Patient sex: M
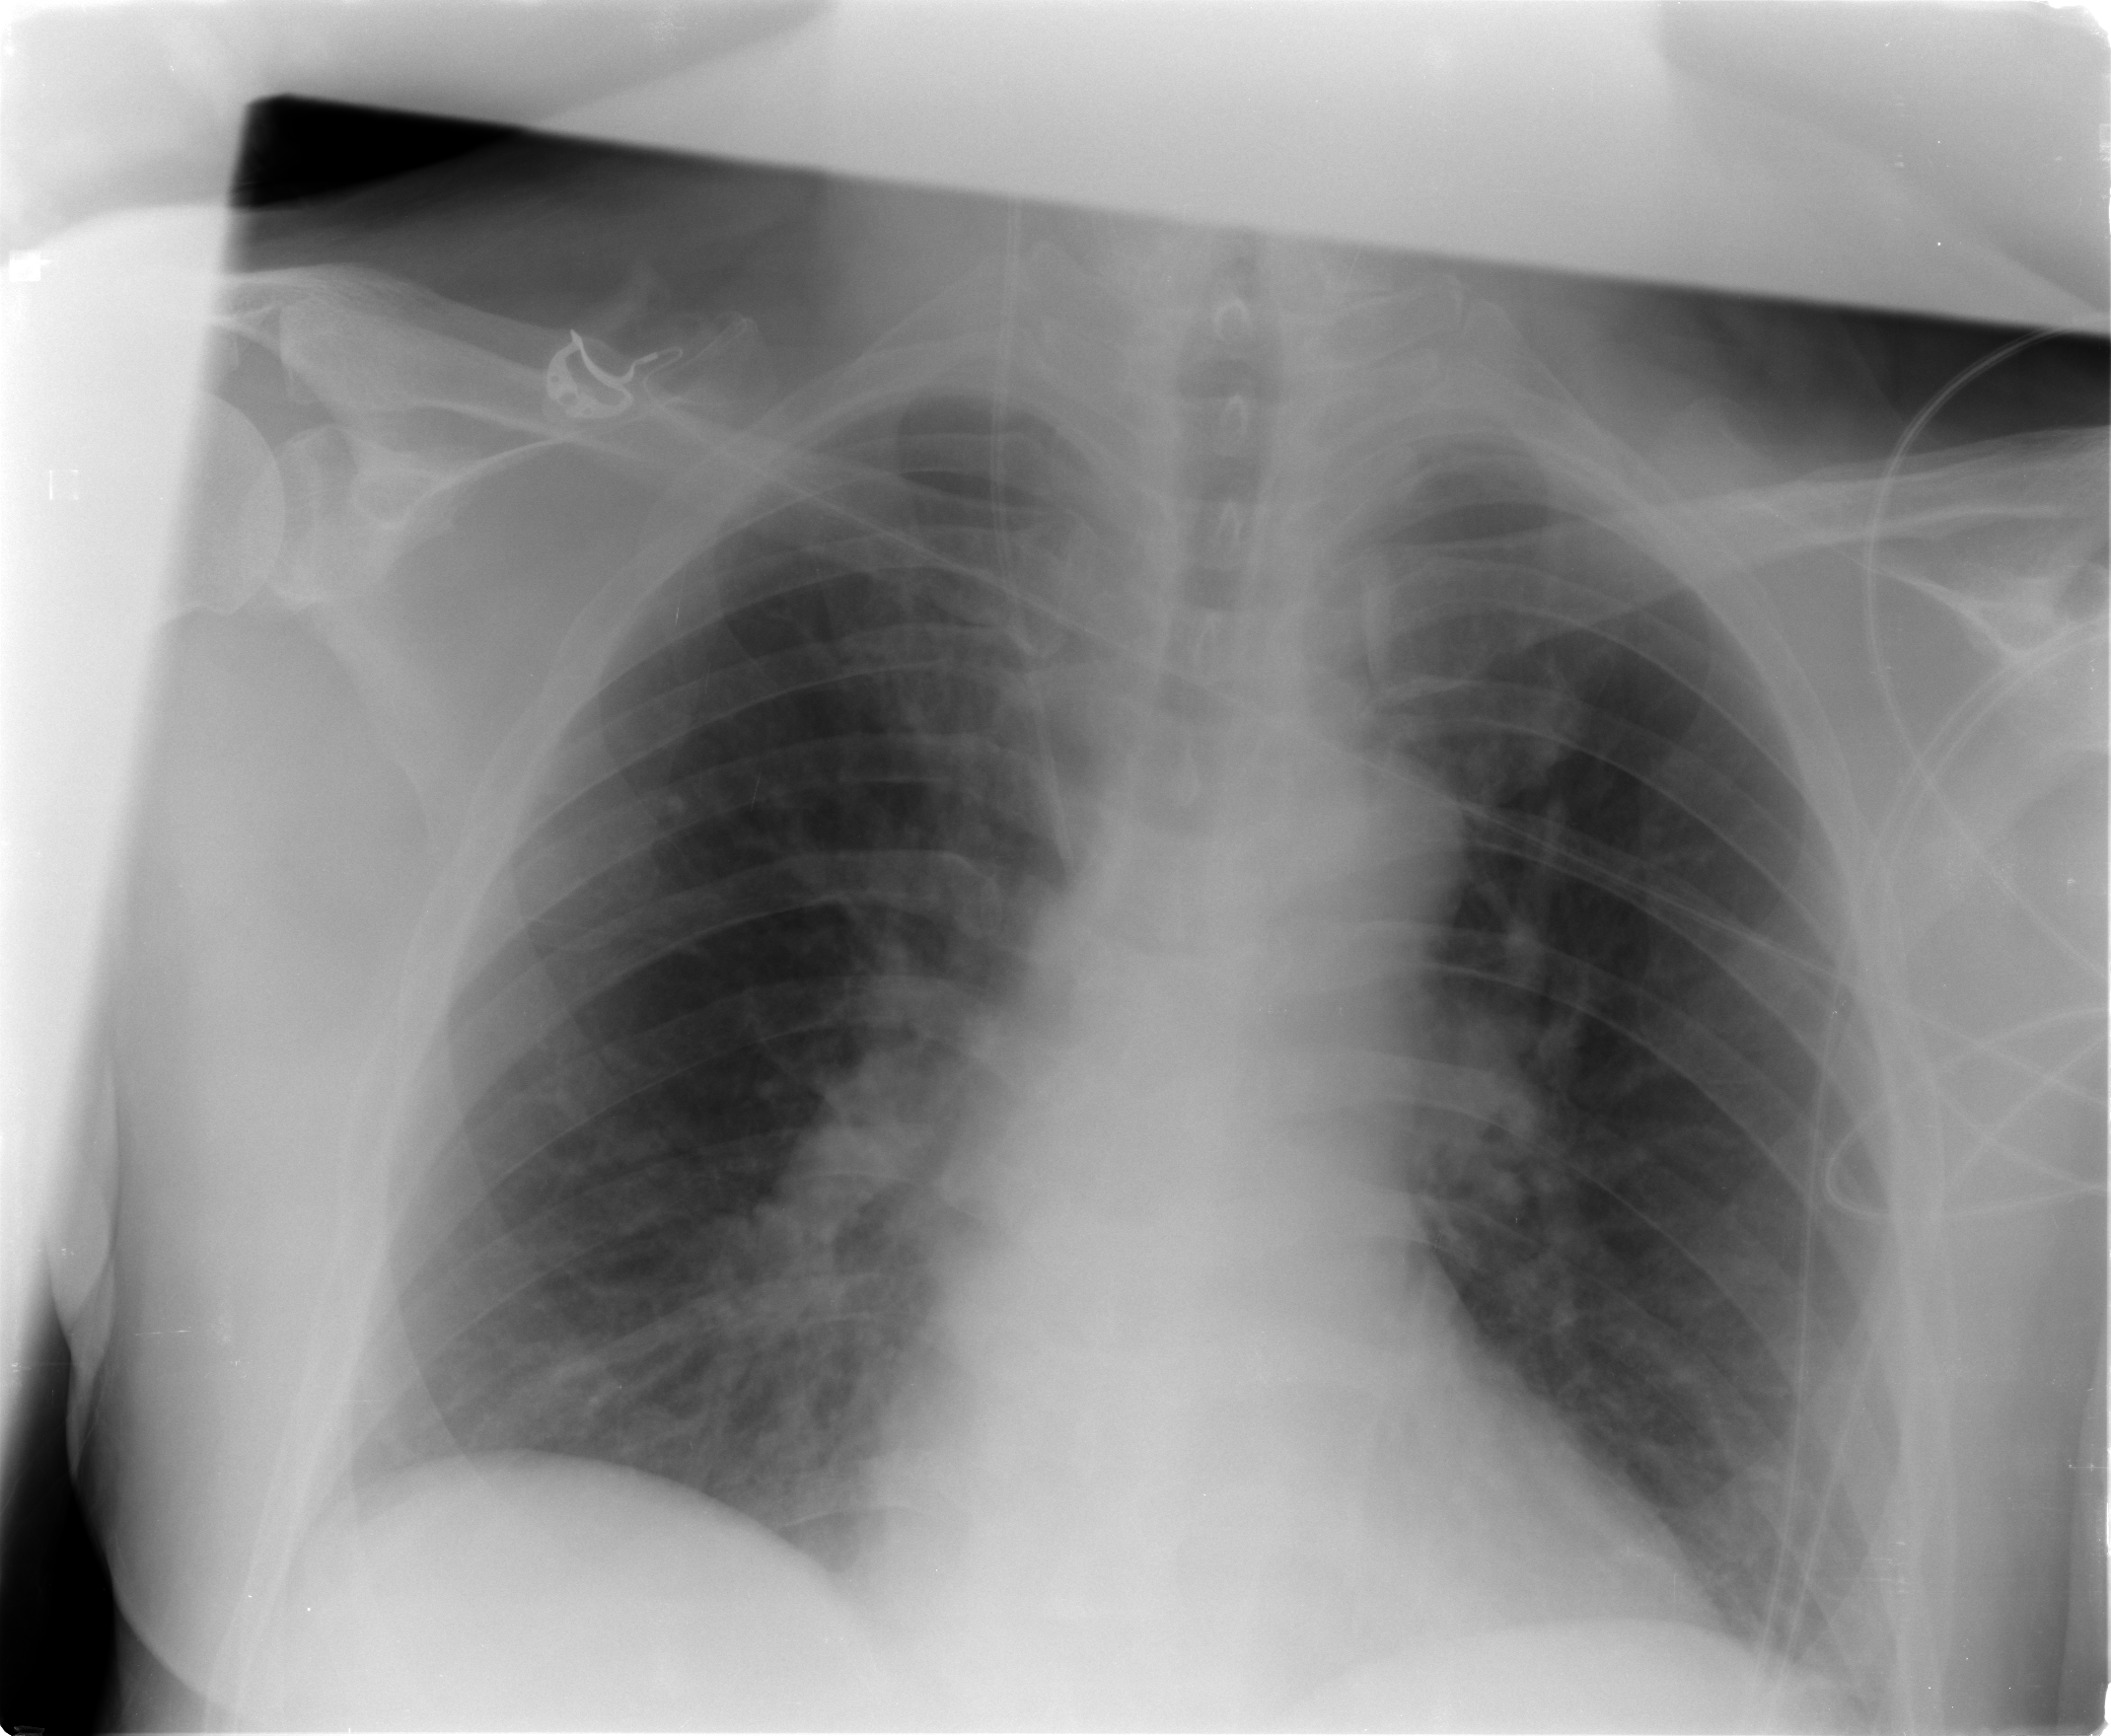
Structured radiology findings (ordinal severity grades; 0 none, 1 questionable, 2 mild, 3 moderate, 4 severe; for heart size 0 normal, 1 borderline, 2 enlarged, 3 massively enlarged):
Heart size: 0
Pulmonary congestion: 1
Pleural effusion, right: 0
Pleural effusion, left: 0
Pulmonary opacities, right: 0
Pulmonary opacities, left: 0
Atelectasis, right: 0
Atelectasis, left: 0